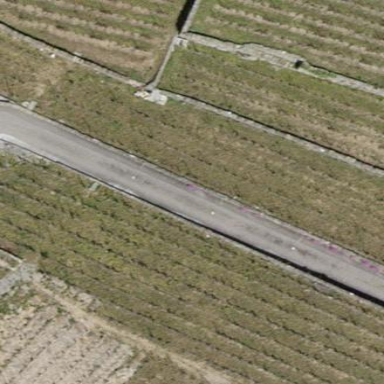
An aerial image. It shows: Vineyard where grapes are grown.